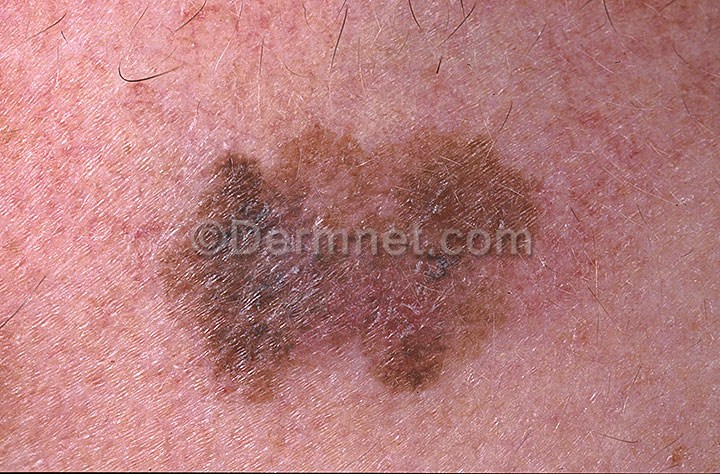
Disease: Melanoma Skin Cancer Nevi and Moles